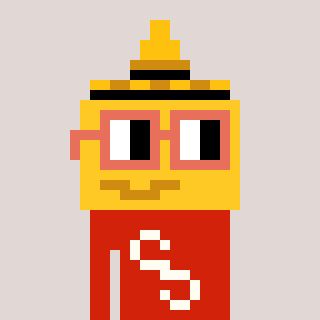
a pixel art character with square orange glasses, a mustard-shaped head and a red-colored body on a warm background